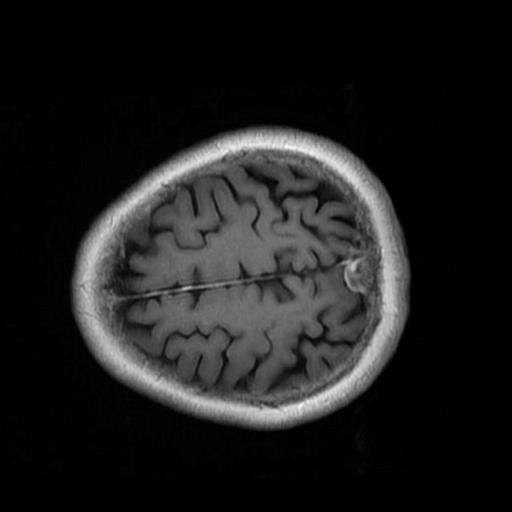
Label: brain_menin